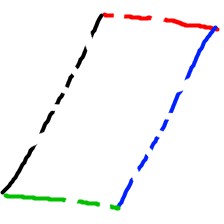
Shape: parallelogram